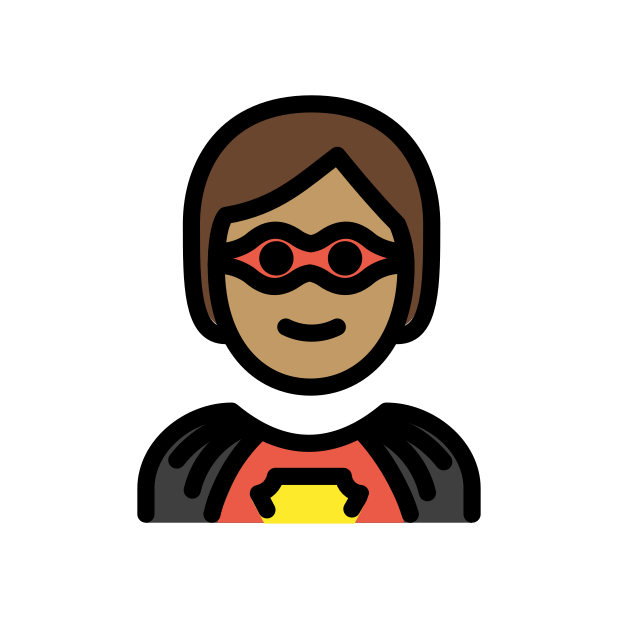
superhero: medium skin tone